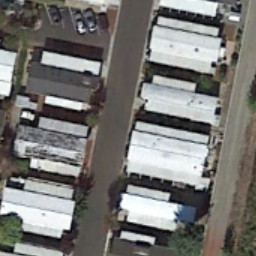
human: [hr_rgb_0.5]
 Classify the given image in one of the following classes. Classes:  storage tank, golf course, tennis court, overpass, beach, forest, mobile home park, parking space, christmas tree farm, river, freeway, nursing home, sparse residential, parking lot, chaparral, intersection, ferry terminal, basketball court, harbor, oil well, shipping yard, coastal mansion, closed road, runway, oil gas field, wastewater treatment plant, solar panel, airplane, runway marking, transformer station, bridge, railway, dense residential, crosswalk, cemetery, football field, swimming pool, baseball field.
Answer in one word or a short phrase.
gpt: mobile home park